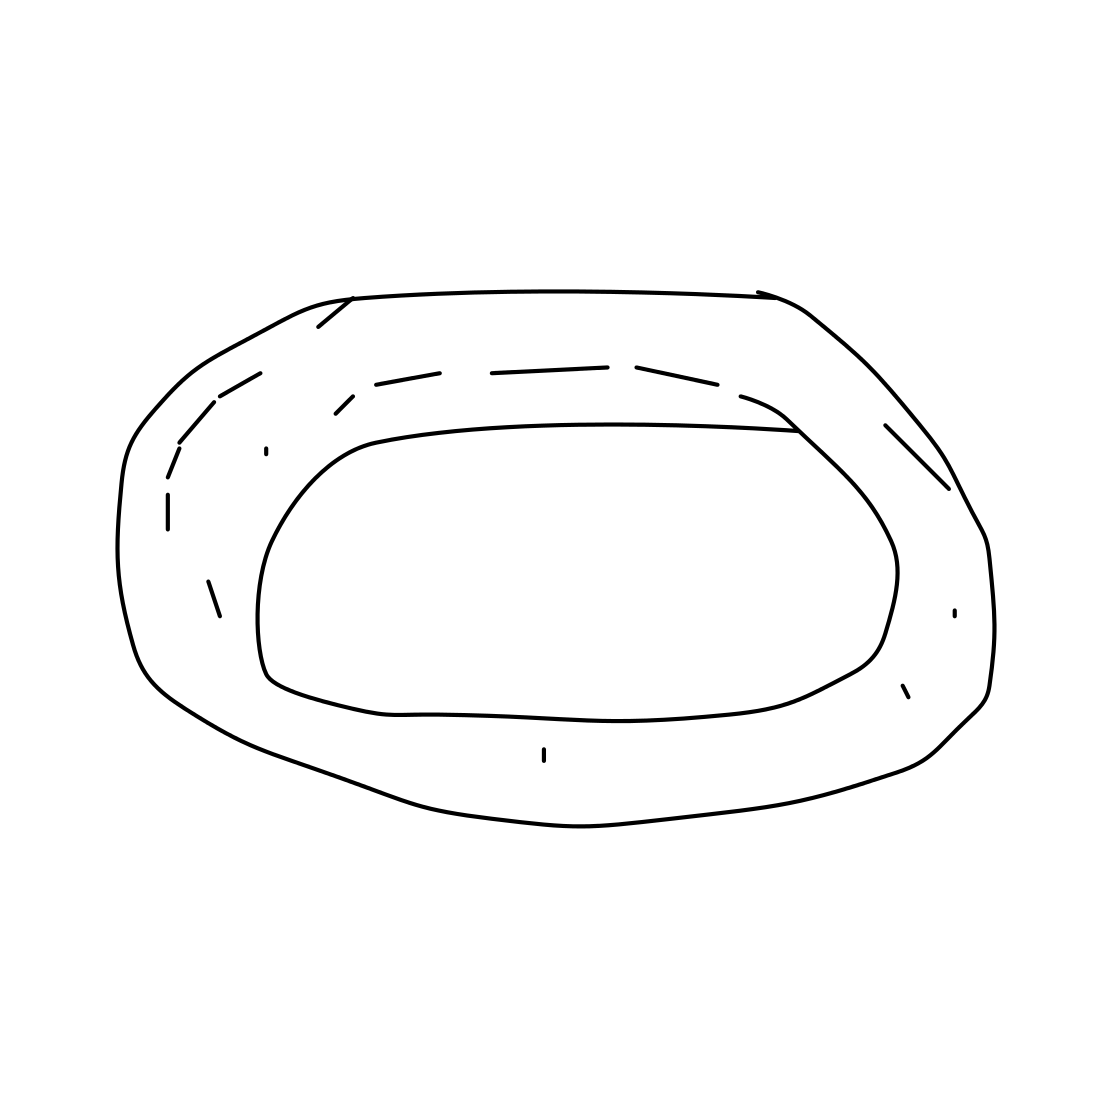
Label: pizza